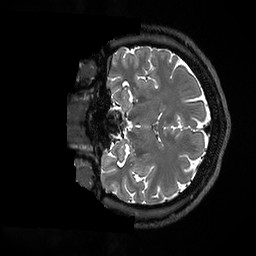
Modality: T2w
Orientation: coronal
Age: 37
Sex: male
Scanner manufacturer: ge
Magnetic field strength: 3 T
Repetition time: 3.202 s
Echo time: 0.06663 s